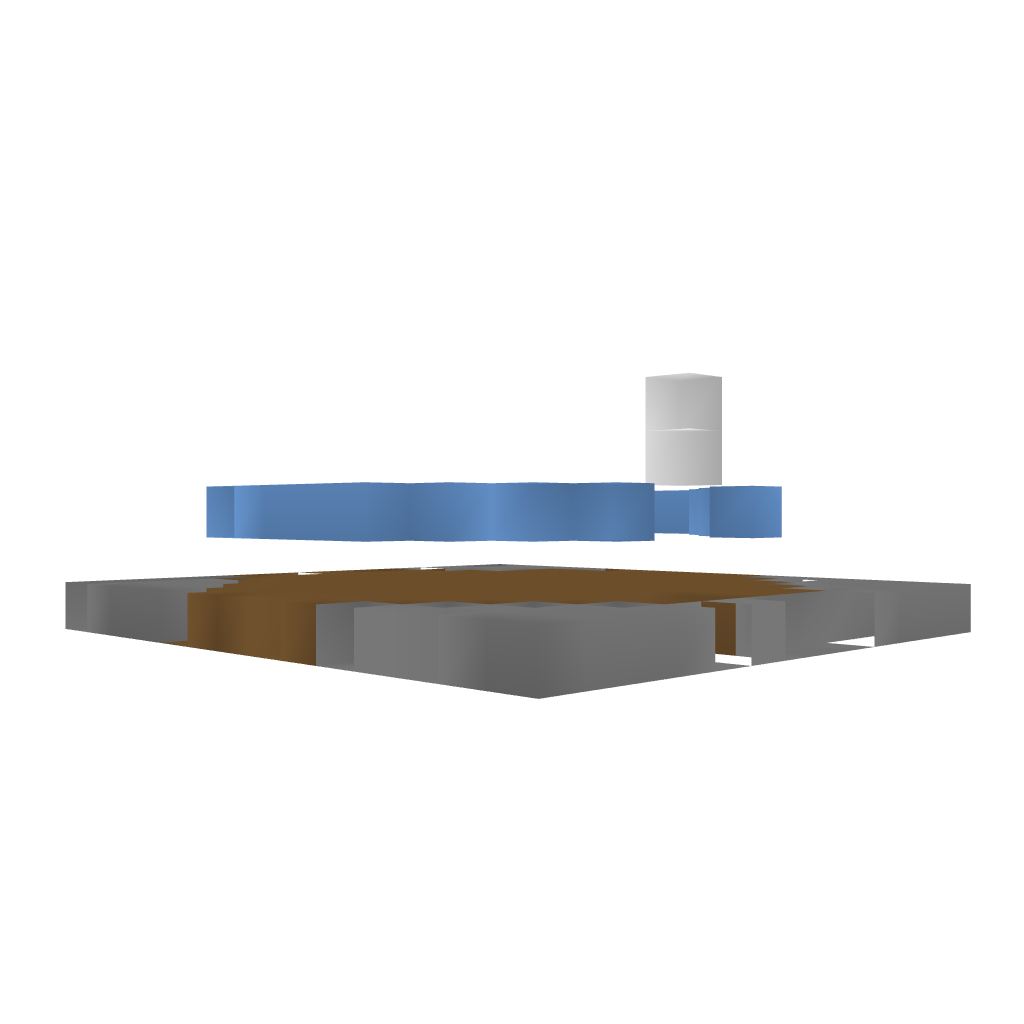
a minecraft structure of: Quartz Guard Tower bad low quality